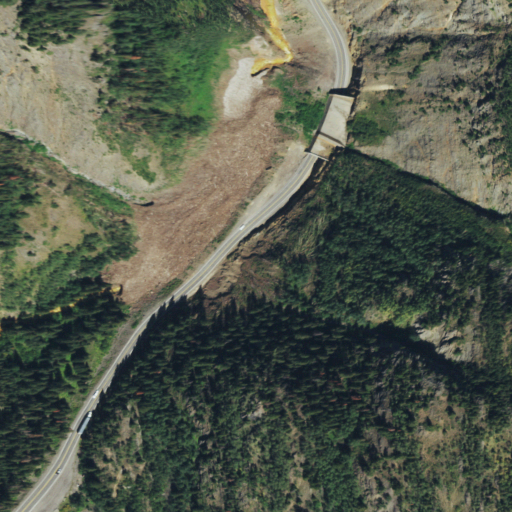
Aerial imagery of valley in Colorado named East Riverside Slide containing evergreen forest, deciduous forest, open development, medium intensity development, grassland, low intensity development, and woody wetlands